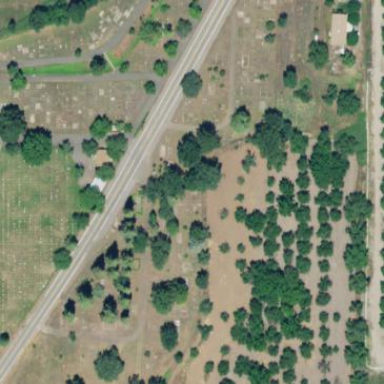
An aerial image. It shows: Cemetery.